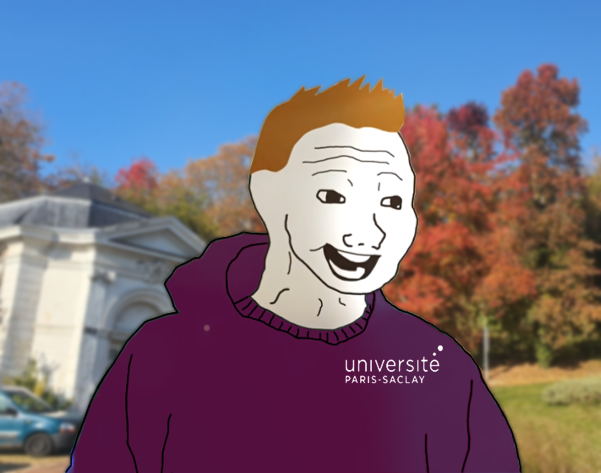
Label: 5_Bloomer